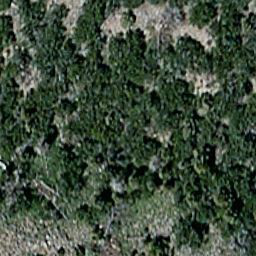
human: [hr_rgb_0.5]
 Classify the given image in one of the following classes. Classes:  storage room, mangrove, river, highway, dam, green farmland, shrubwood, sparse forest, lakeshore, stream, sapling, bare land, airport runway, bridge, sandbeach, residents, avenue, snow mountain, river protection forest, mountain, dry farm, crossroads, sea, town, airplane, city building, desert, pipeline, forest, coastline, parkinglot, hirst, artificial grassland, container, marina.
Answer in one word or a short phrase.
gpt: sparse forest